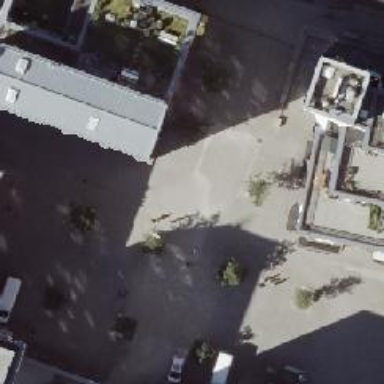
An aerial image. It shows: Living street.